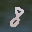
Label: 8